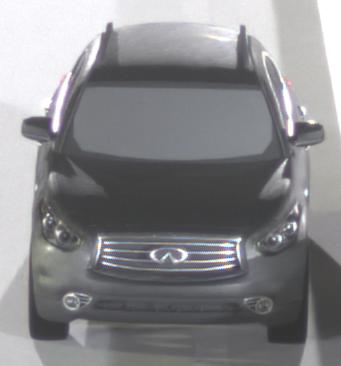
Make: Infiniti
Model: FX 37
Detailed model: FX (S51)
Model produced from: 2012/07
Model produced until: 2013/10
Doors: 5
Color: gray
Road condition: dry road
Daytime: night
Contrast: high contrast